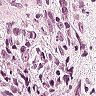
Metastatic tissue present: yes